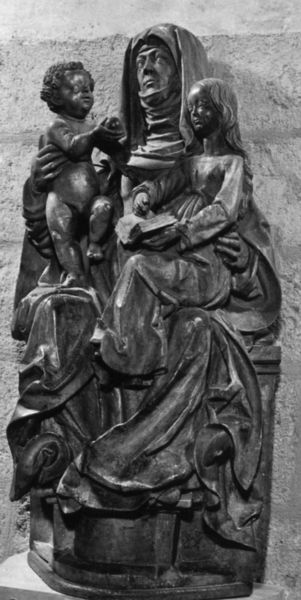
Titel: Anna Selbdritt
Künstler: Meister von Mauer (Umkreis)
Standort: Wien
Institution: Dom und Diözesanmuseum
Schlagwörter: gruppe, hand, kopf, körper, nackt, umhang, weiß, frauen, menschen, mädchen, sitzen, frankreich, frau, grau, haar, holz, kleid, marmor, schwarz, stuhl, schleier, tuch, ball, haube, jung, wand, arm, arme, blicke, falten, halten, sockel, stein, hände, kirche, figur, gewand, haare, kutte, sessel, sitzend, drei, gewänder, kind, mutter, gotik, locken, kinder, skulptur, statue, apfel, kopfbedeckung, relief, bein, holzschnitt, umarmung, sitz, baby, figuren, kopftuch, lesen, bildhauerei, faltenwurf, plastik, junge, schoß, knie, foto, fotografie, photographie, knabe, buch, schwarzweiß, nonne, schnitzerei, photo, sandstein, gotisch, christus, jesus, mittelalter, elisabeth, maria, madonna, foro, anna, jesuskind, schos, dreiergruppe, muttergottes, mariendarstellung, jesukind, riemenschneider, schnitzfigur, anna selbdritt, kirchenfigur, heilige anna, selbstdritt, peita